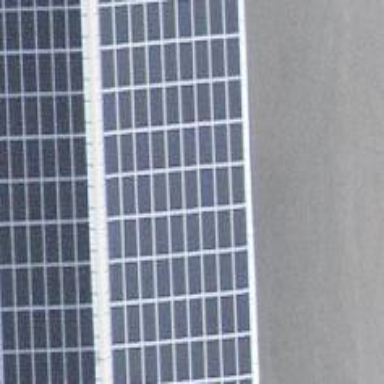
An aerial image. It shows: Solar power generator with photovoltaic panels.